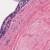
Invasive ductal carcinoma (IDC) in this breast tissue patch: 0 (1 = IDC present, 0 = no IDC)